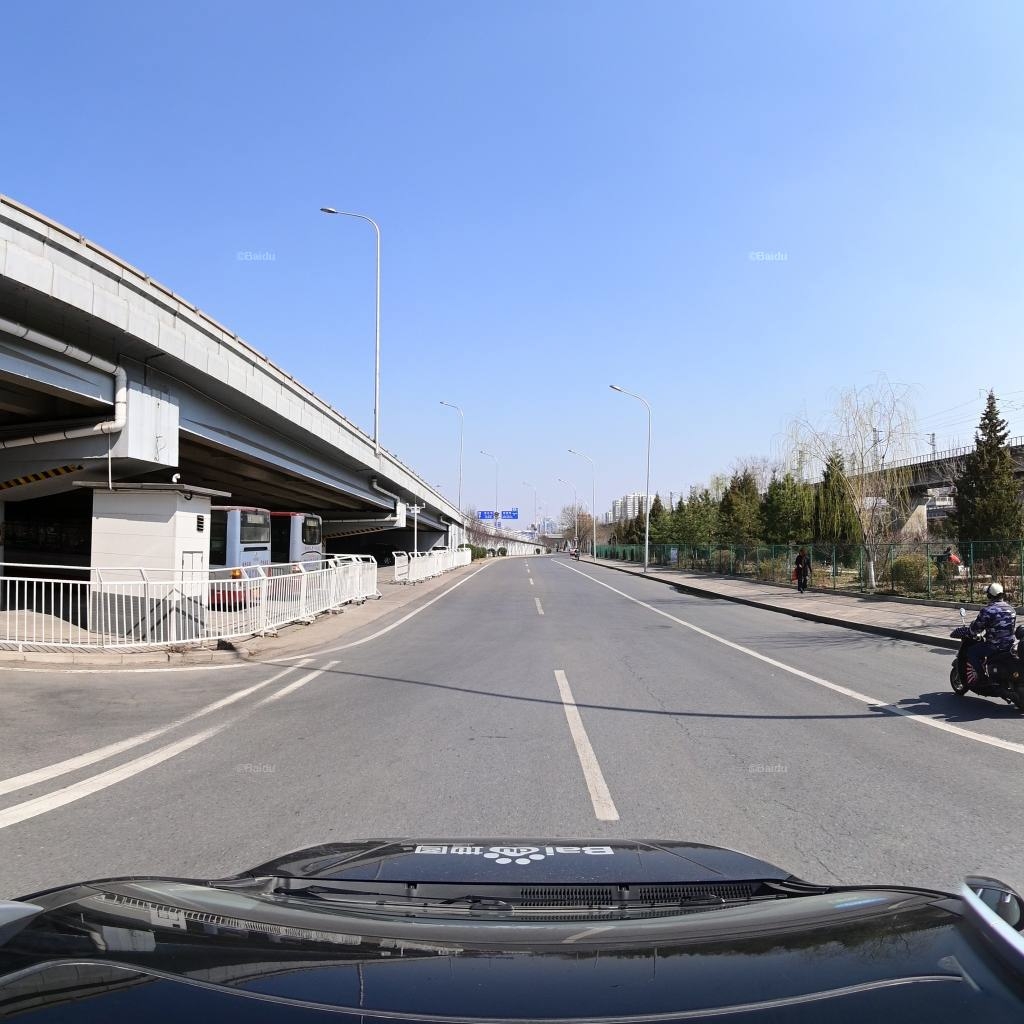
Region: Haidian
Road damage annotations: longitudinal crack, longitudinal crack, longitudinal crack, longitudinal crack